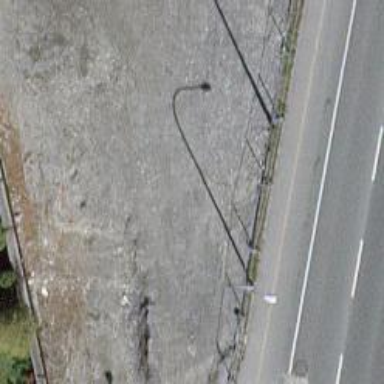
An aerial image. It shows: Asphalt road designated for service vehicles.